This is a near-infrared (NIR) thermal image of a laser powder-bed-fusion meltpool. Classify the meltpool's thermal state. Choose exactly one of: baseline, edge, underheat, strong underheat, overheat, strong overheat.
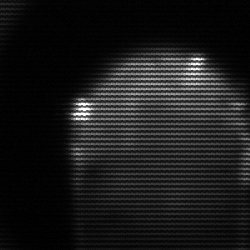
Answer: edge